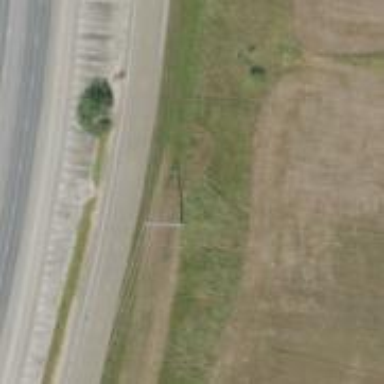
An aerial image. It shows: Power pole.